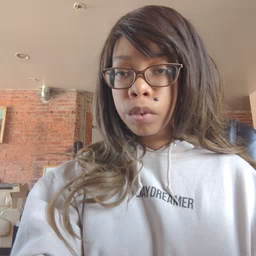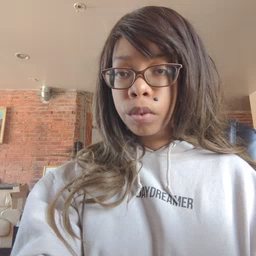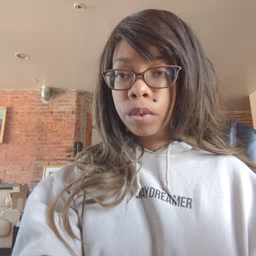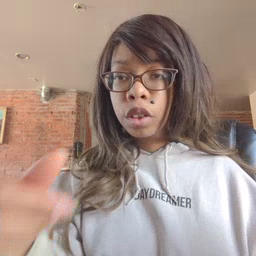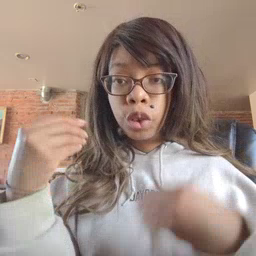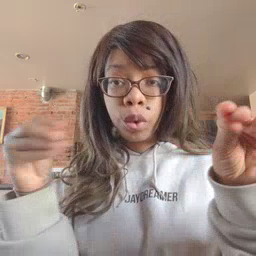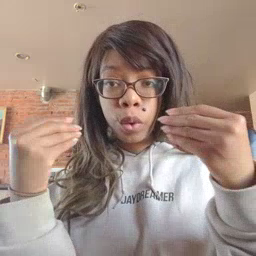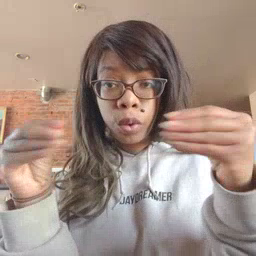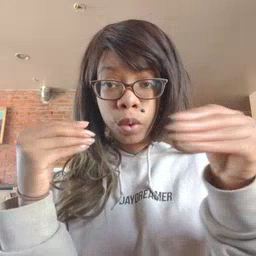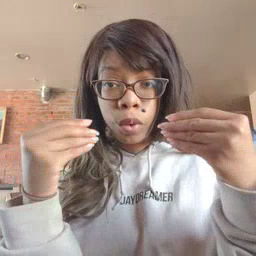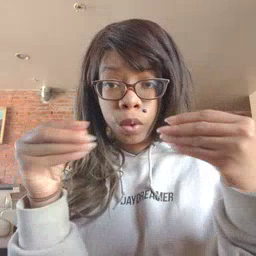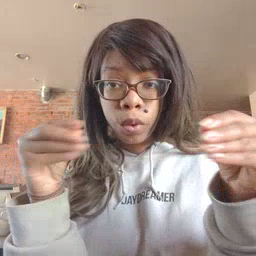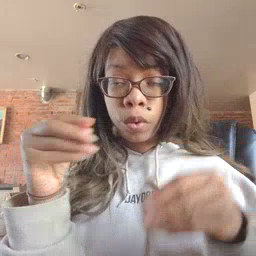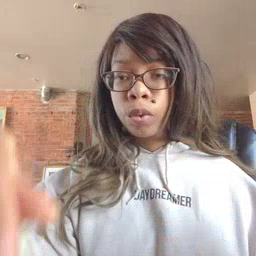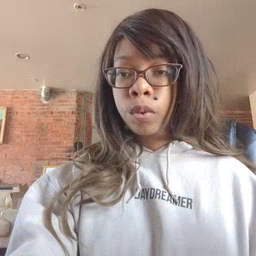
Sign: store